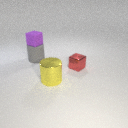
small purple rubber cube above large gray rubber cylinder